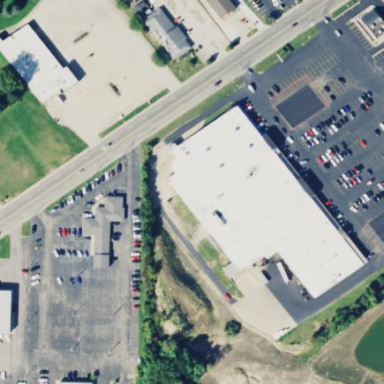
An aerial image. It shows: Retail building.